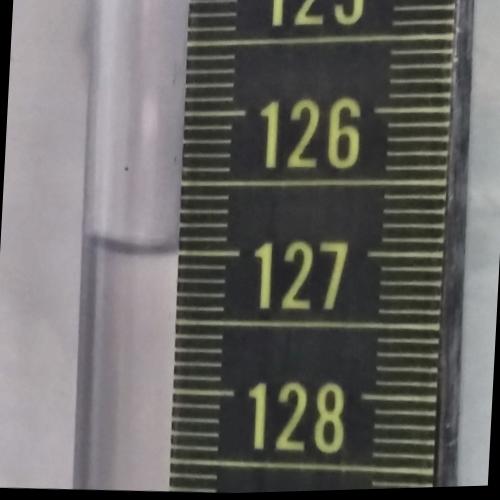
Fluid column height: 127.0 cm